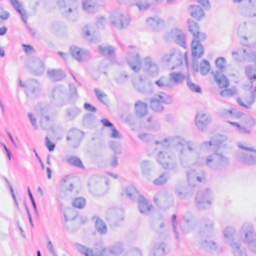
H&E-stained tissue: Breast